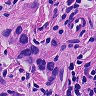
Metastatic tissue present: yes